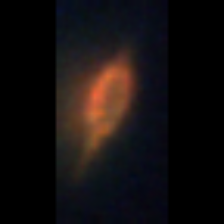
Taxon: Pennate
Group: Diatoms